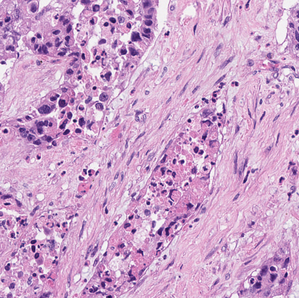
Tumor epithelial tissue: yes
Tumor-associated stroma tissue: yes
Normal tissue: no